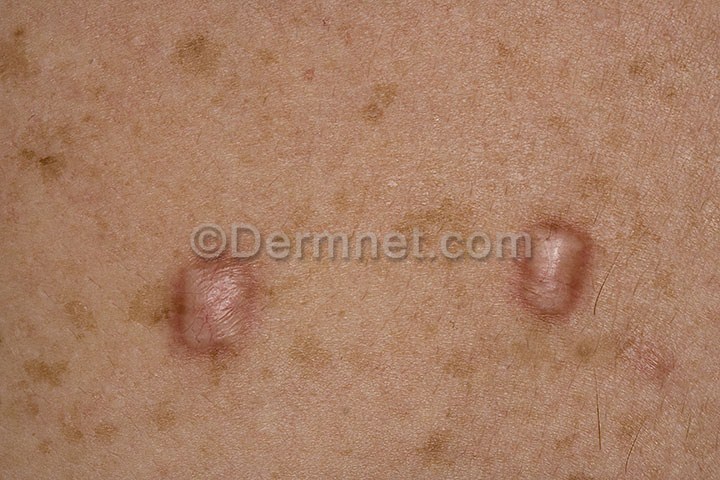
Disease: Seborrheic Keratoses and other Benign Tumors